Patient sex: M
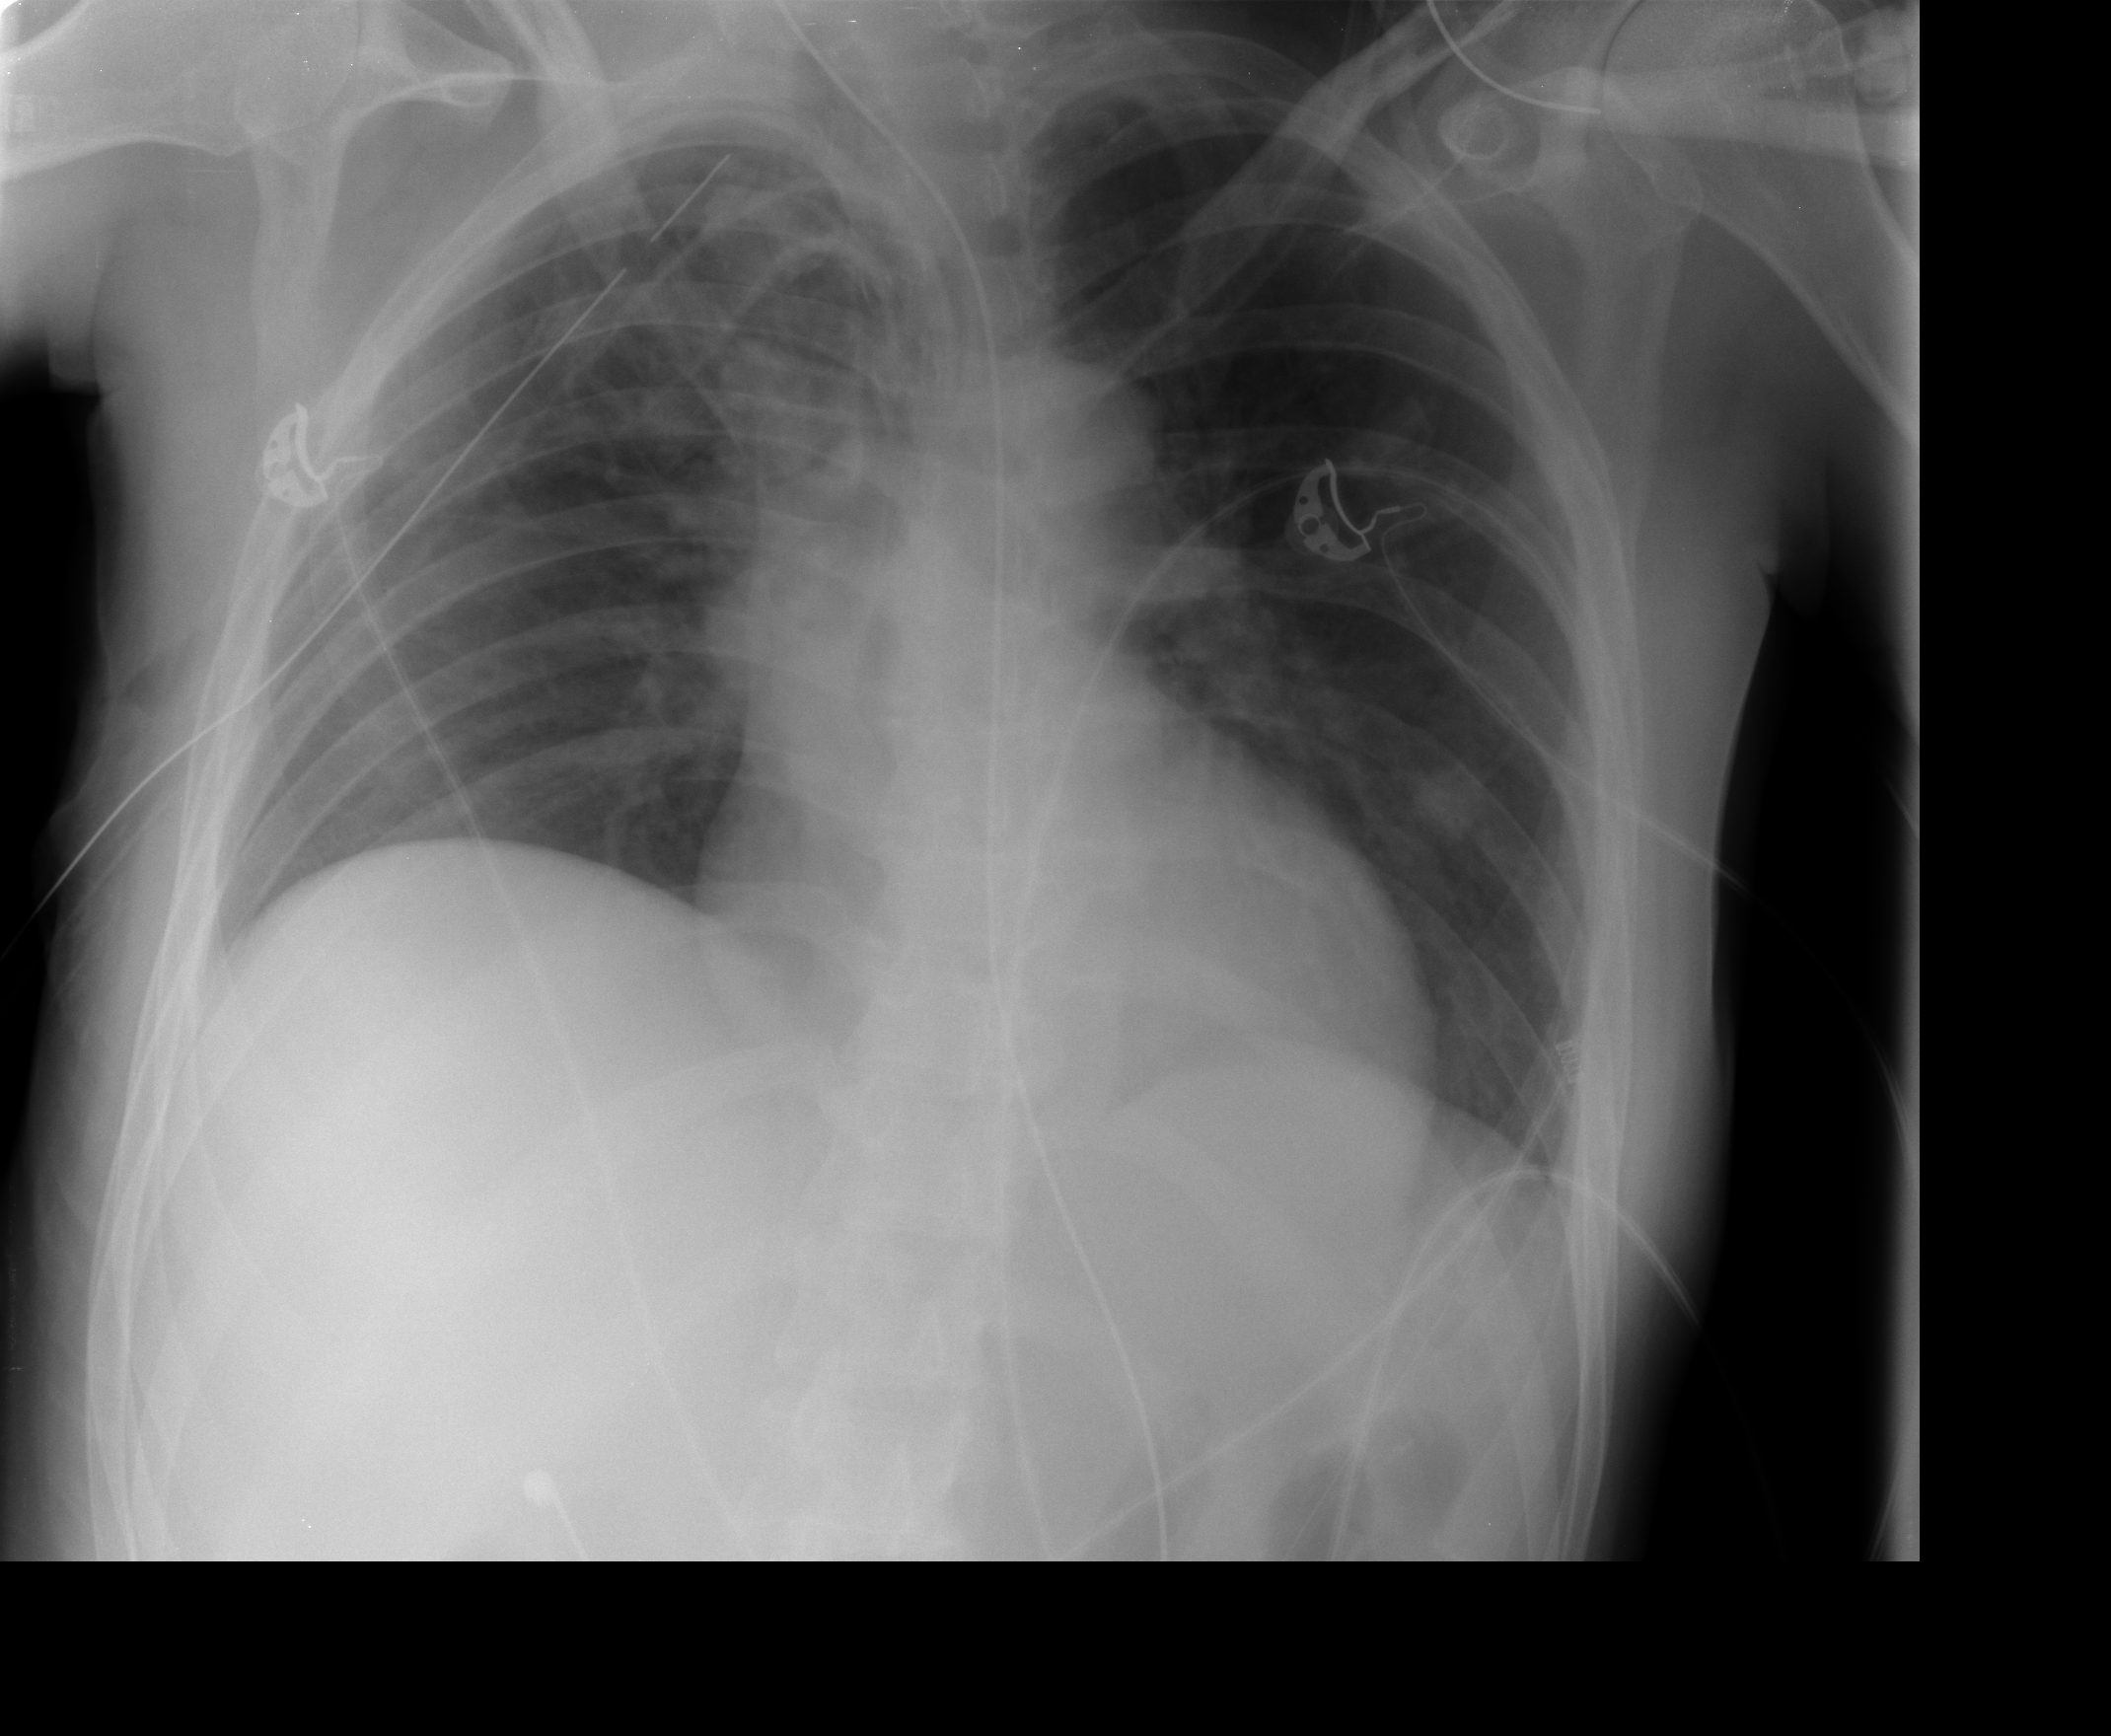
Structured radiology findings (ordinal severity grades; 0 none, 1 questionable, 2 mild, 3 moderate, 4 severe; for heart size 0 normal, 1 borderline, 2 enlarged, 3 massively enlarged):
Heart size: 0
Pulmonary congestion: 0
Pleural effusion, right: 0
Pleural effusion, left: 0
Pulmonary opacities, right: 0
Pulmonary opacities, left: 1
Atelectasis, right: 0
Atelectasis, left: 0